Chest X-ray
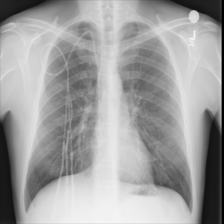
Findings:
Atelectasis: negative
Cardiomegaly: negative
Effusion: negative
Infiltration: negative
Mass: negative
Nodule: negative
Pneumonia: negative
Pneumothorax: negative
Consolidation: negative
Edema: negative
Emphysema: negative
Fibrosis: negative
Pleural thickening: negative
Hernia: negative